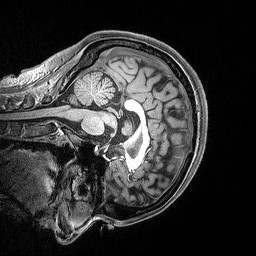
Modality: T1w
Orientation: sagittal
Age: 30
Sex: female
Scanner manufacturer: siemens
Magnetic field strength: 3 T
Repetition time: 2.3 s
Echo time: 0.00298 s